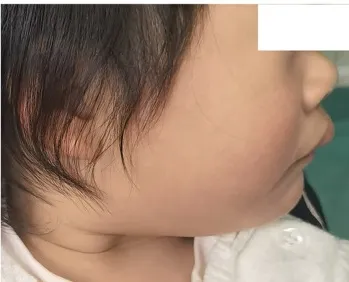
Large and low-set ears.
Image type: medical_photograph (skin_photograph)